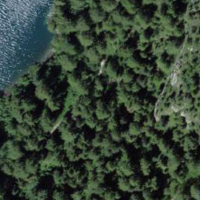
EUNIS habitat code: 43
Species observed at this site:
Saxifraga rotundifolia
Parnassia palustris
Dactylorhiza viridis